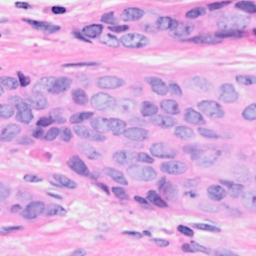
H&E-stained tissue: Breast